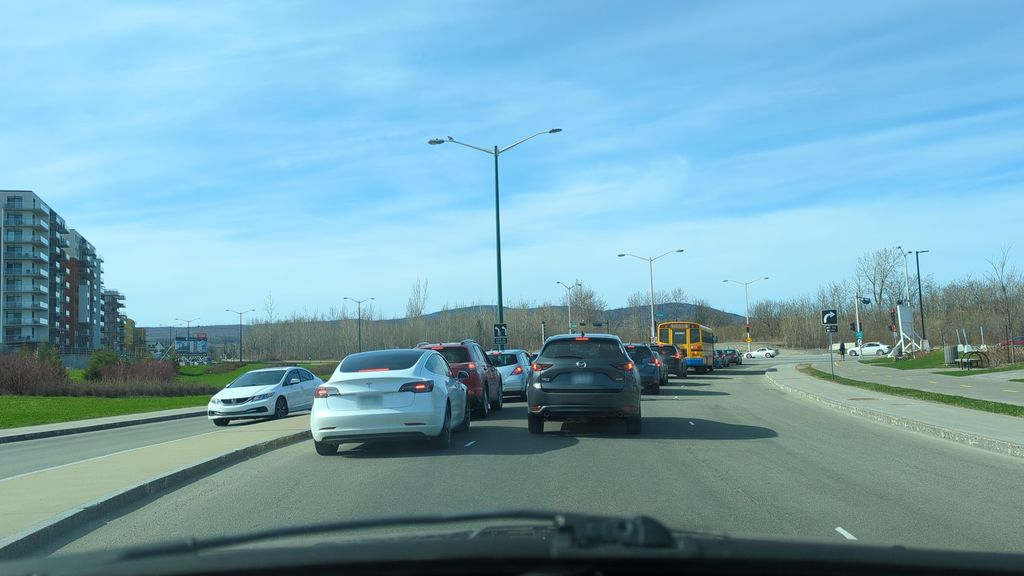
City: quebec_city